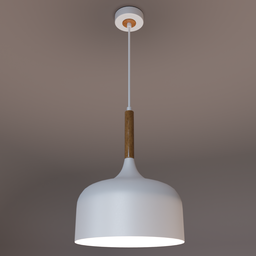
Label: lighting